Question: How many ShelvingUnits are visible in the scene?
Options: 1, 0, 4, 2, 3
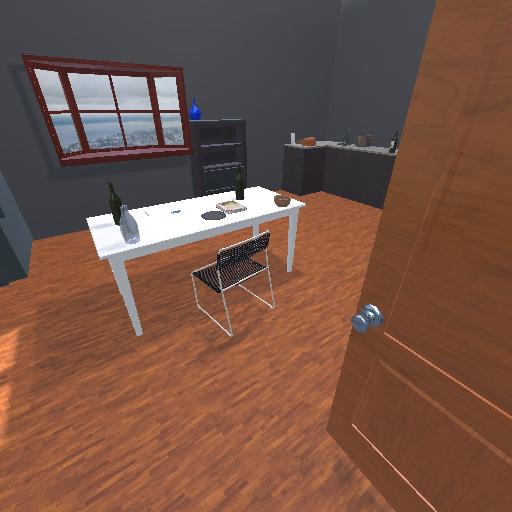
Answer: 1